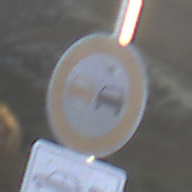
Verkehrszeichen: Ueberholverbot
Zusatzzeichen unten: HinweisDurchSinnbild15
Umgebung: Outdoor, Nature
Tageszeit: SunriseSunset
Wetter: Clear
Licht: Natural
Jahreszeit: NotSpecified
Kontrast: HighContrast